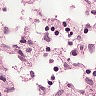
Metastatic tissue present: no